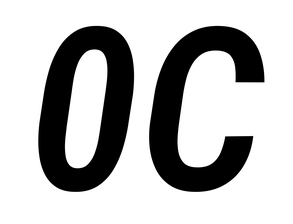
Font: Roboto-Italic_Condensed_SemiBold_Italic